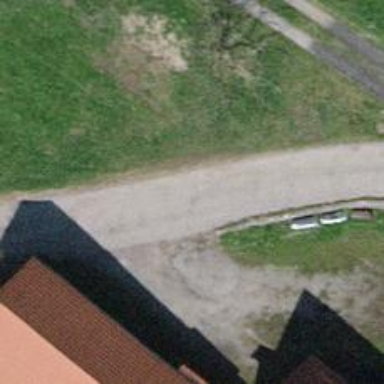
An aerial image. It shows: Gravel track with grade2 quality.